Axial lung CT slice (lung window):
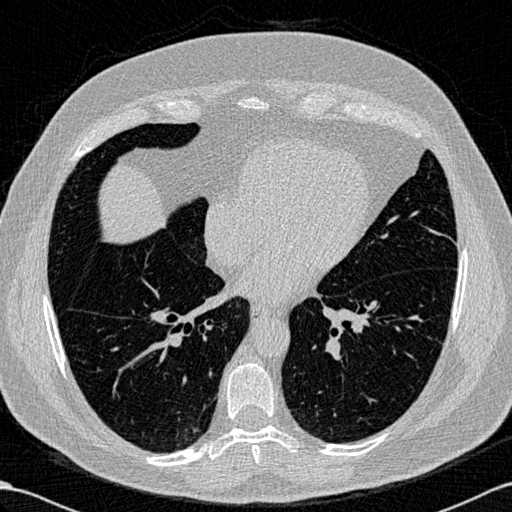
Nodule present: no